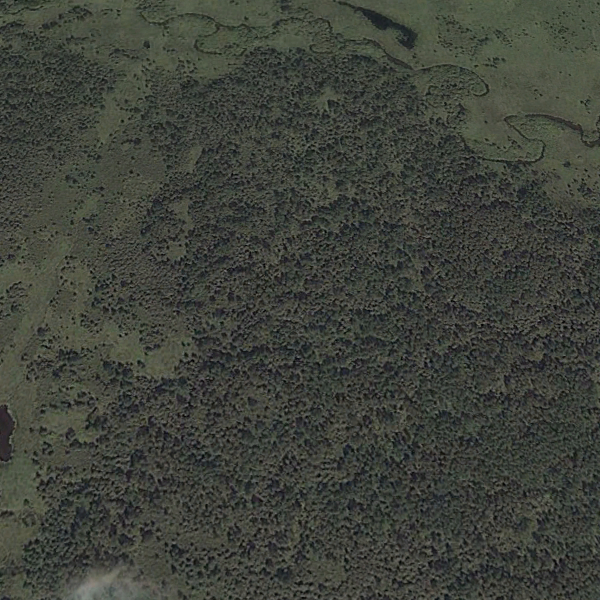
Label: Forest